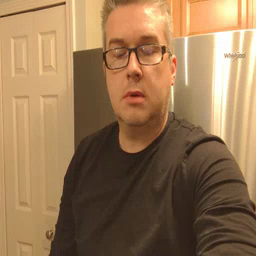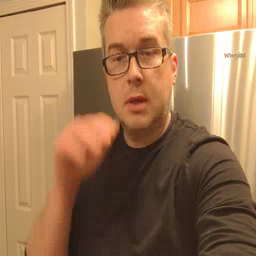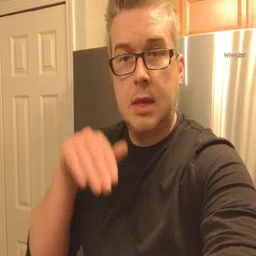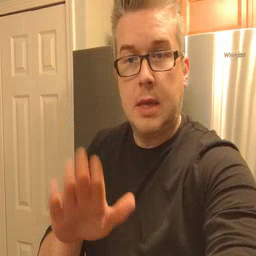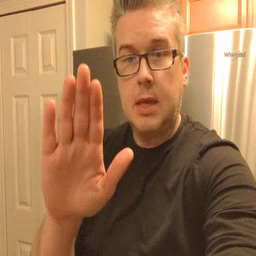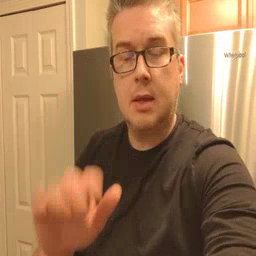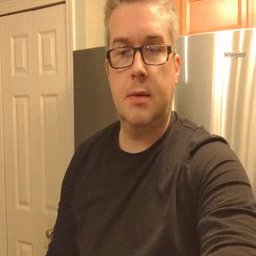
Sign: into